Question: I've a windows form with multiline text box. I'm trying to copy paste some data from excel sheet

I'm trying to split this values and add it to a string array using the below code
'''
string[] languageList = language.Split('
');
'''
The output I'm getting is a single string
'''
"c#javac++C"
'''
instead of 4 strings, ie
'''
languageList[0] = "c#"
languageList[1] = "java"
languageList[2] = "c++"
languageList[3] = "C"
'''
Is there a way to split the excel row values using any delimiter?
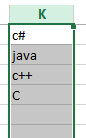
Answer: Your chosen delimiter '
' is the Linefeed 'LF' character, which delimits new lines on Linux-like operating systems.
The delimiter '
' is the Carriage Return + Linefeed 'CRLF' character, which delimits new lines on Windows machines.
For the most robust code, use the 'System.Environment.NewLine' property, which will pick the correct delimiter based on the environment.
'''
string[] languageList = language.Split(new[] { System.Environment.NewLine }, StringSplitOptions.RemoveEmptyEntries);
'''
Notice the use of 'new[] { System.Environment.NewLine }' - this is because when using a string separator with 'String.Split()' you must pass it as a 'string[]' argument.